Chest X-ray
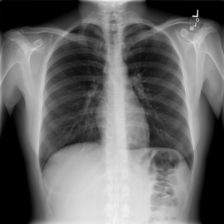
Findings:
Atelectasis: negative
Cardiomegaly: negative
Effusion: negative
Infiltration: negative
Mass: negative
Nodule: negative
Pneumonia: negative
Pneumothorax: negative
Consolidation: negative
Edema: negative
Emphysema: negative
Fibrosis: negative
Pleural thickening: negative
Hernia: negative